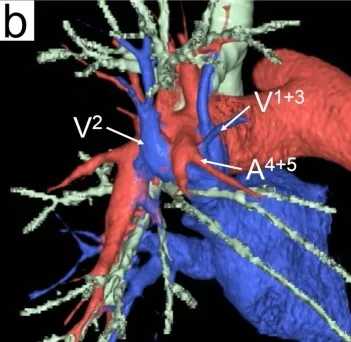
(b) Three-dimensional multidetector CT shows that A4 + 5 is running between V2 and V1 + 3.
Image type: radiology (ct)